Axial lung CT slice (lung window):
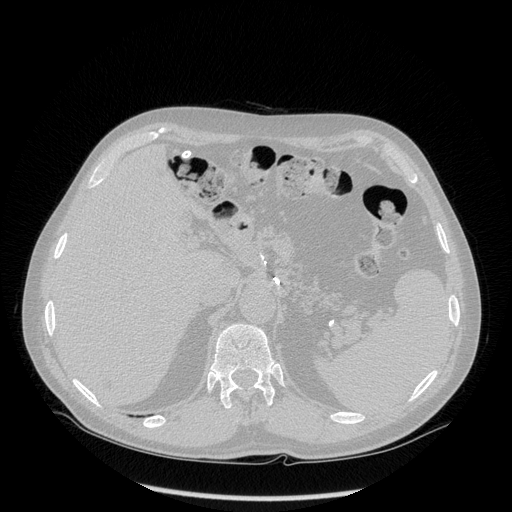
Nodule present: no